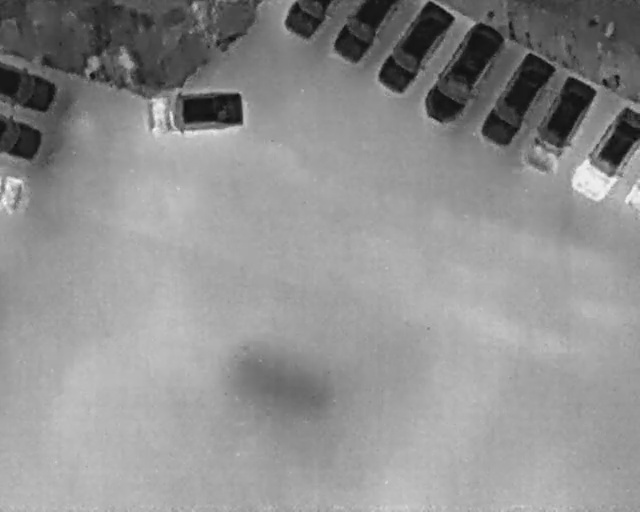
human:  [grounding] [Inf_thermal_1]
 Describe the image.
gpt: In the satellite image, there is  <ref>3 large car </ref> <box>[[27, 11, 34, 31, 173], [52, 0, 62, 12, 2], [57, 6, 72, 12, 34]]</box> located at top,  <ref>1 large car </ref> <box>[[0, 10, 8, 22, 2]]</box> located at top left,  <ref>1 medium car </ref> <box>[[0, 22, 7, 31, 2]]</box> located at top left,  <ref>1 medium car </ref> <box>[[-1, 35, 5, 40, 2]]</box> located at left,  <ref>1 medium car </ref> <box>[[45, -1, 51, 8, 2]]</box> located at top,  <ref>3 large car </ref> <box>[[63, 10, 81, 18, 32], [73, 15, 88, 23, 32], [79, 20, 95, 28, 27]]</box> located at top right,  <ref>1 large car </ref> <box>[[86, 23, 102, 36, 2]]</box> located at right.